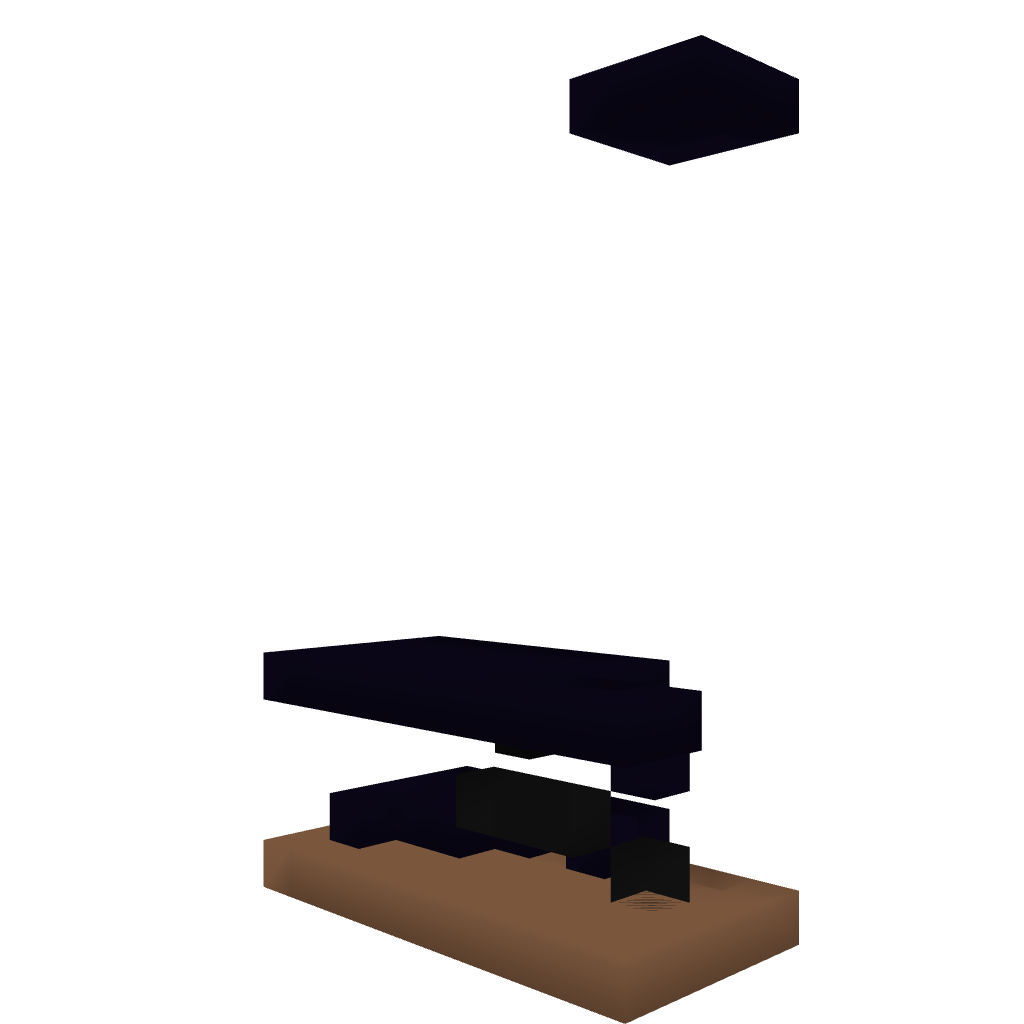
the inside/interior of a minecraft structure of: Compact redstone cannon (Obsidian)